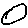
Label: circle